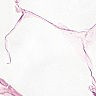
Metastatic tissue present: no